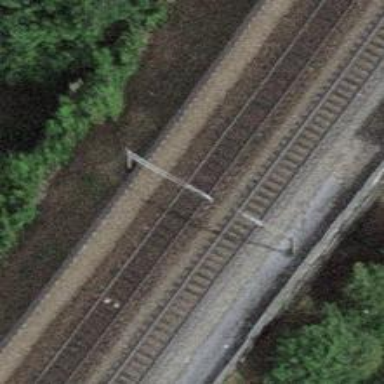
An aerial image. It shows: Railway track with contact line for electrification.